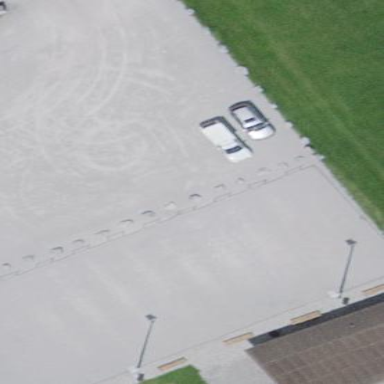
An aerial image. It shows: Parking area with surface.